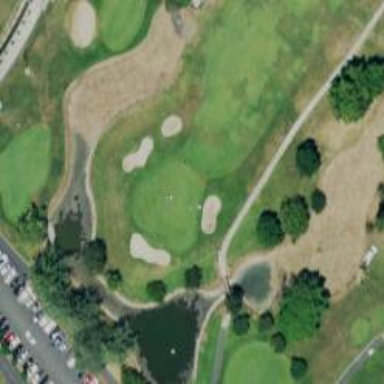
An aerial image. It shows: Scenic view of water hazard on golf course. The natural water feature adds beauty to the landscape.